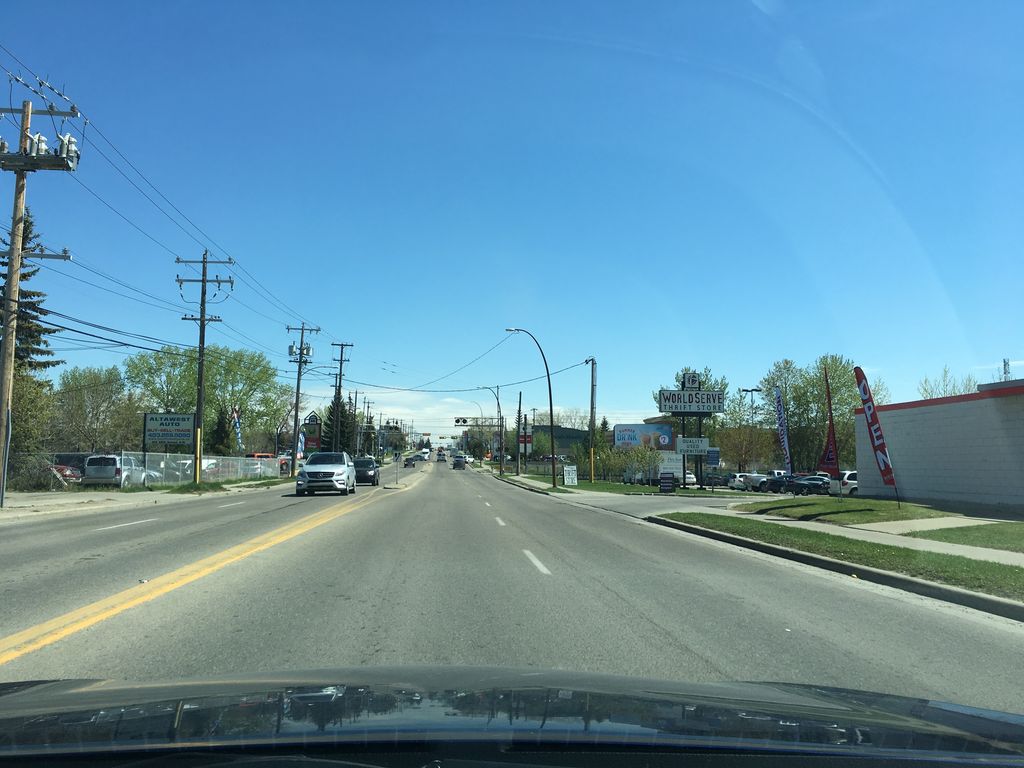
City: calgary